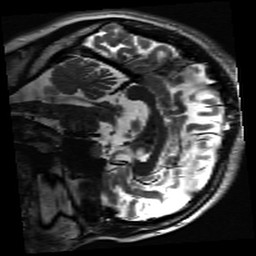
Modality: inplaneT2
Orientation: sagittal